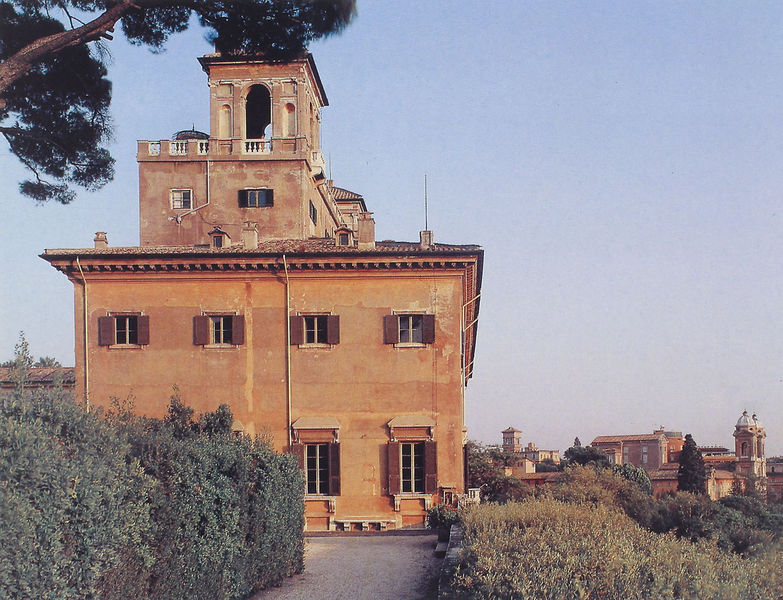
Titel: Villa Medici in Rom
Künstler: Annibale Lippi
Standort: Rom, Villa Medici (EU - I - Latium)
Schlagwörter: landschaft, stadt, fenster, frankreich, dach, gebäude, haus, architektur, hügel, natur, strauch, brüstung, kirche, land, kamin, turm, garten, spanien, italien, dorf, hecke, bank, rundbogen, fotografie, fensterladen, villa, gesims, griechenland, mittelmeer, toskana, belvedere, t